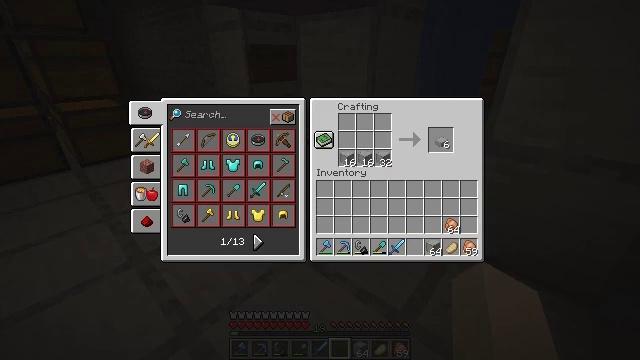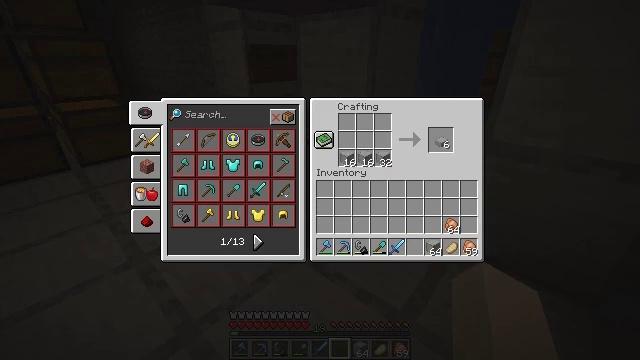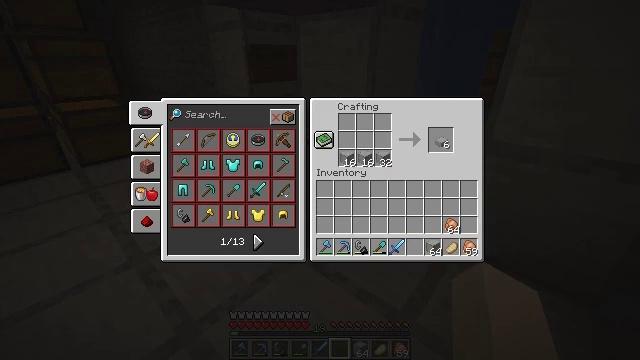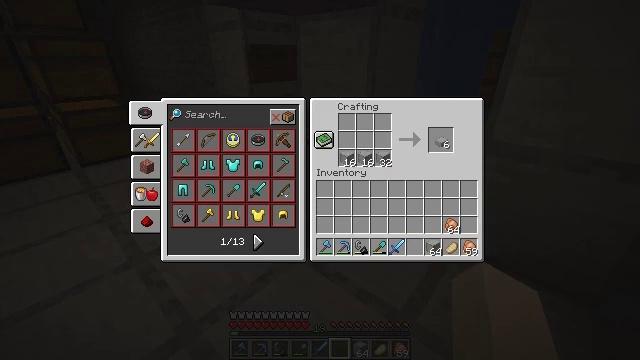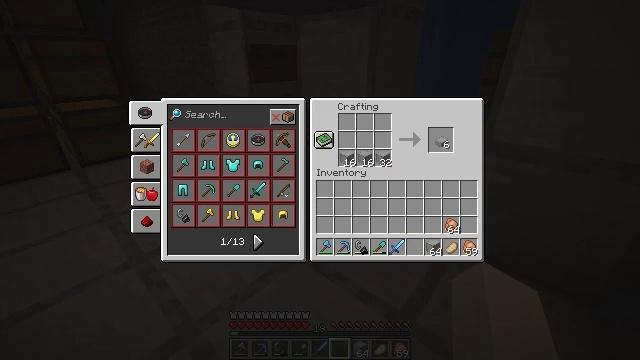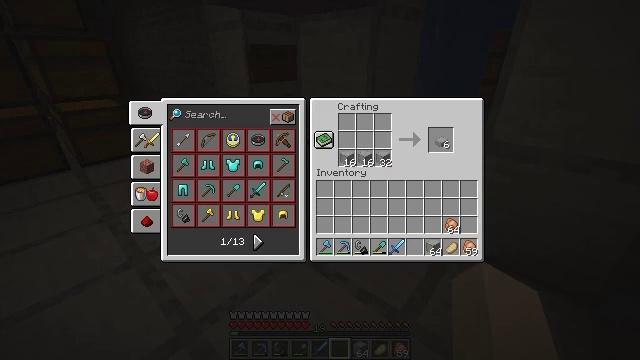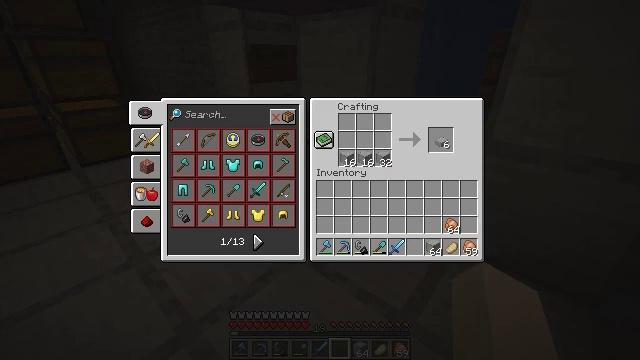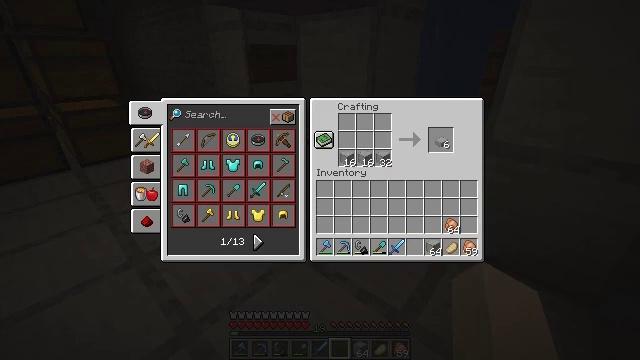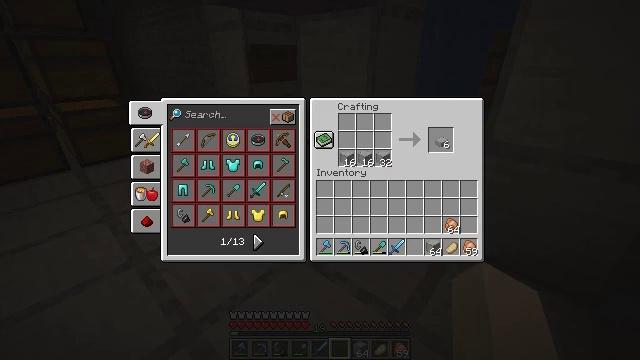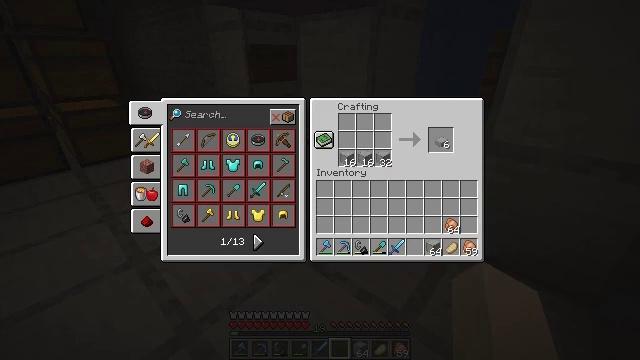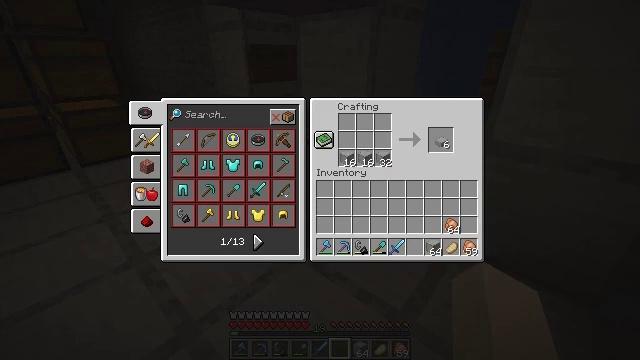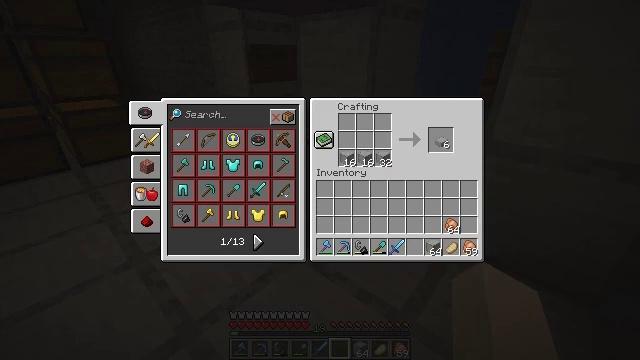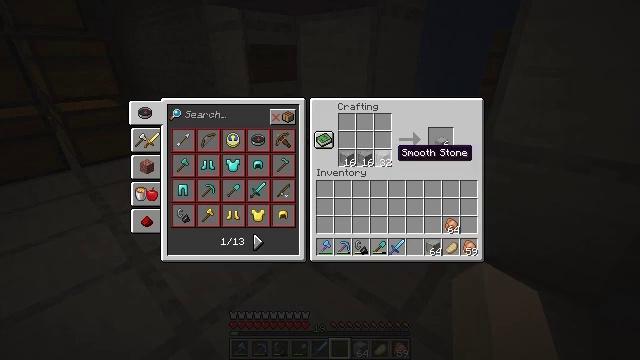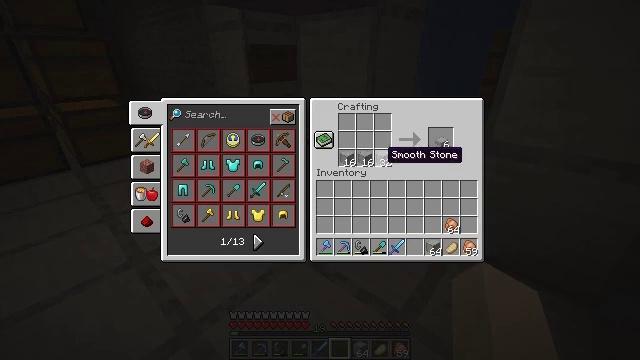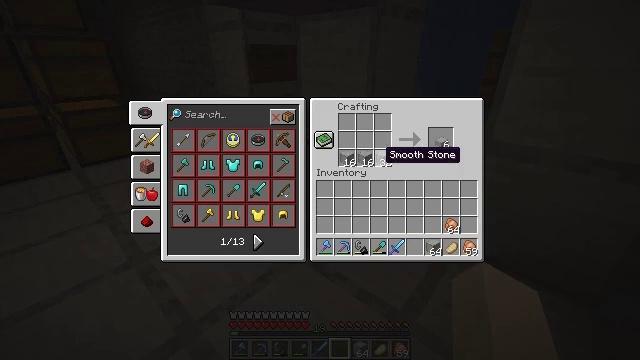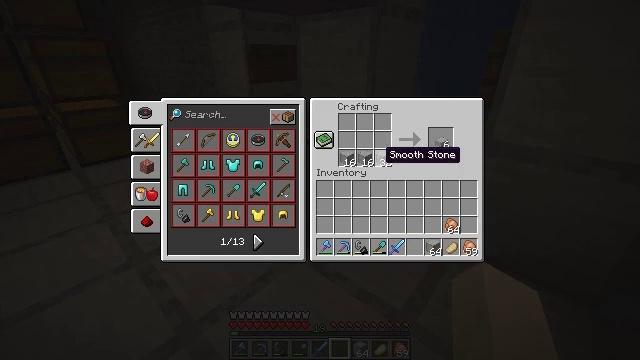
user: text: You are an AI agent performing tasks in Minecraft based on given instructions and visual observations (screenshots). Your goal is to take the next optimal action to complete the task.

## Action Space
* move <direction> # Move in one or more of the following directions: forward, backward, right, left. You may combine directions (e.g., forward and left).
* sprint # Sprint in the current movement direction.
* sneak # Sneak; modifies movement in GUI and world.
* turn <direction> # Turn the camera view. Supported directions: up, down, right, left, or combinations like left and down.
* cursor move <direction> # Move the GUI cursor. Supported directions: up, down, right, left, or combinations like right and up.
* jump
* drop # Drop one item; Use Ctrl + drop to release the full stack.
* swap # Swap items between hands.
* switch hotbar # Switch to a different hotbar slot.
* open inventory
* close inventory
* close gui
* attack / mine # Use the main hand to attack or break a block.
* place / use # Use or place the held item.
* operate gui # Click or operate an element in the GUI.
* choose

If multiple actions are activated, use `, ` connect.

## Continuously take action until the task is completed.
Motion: motion action
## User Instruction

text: Craft some smooth stone slab in the crafting menu.
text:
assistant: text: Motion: no_op
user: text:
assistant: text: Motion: no_op
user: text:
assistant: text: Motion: no_op
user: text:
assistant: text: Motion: no_op
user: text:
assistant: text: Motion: no_op
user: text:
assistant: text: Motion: no_op
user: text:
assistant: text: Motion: no_op
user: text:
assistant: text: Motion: no_op
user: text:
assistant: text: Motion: no_op
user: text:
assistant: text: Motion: turn left
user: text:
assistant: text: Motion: turn left
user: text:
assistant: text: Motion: no_op
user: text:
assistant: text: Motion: turn left
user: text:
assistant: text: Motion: no_op
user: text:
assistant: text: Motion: no_op
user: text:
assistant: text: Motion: no_op
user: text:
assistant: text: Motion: no_op
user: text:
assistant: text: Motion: no_op
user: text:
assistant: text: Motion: no_op
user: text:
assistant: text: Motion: no_op
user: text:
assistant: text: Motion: no_op
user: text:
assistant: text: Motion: turn left
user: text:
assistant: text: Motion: turn left
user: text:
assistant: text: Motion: no_op
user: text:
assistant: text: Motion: no_op
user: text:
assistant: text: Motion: no_op
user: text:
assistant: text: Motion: no_op
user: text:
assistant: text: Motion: no_op
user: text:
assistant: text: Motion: attack / mine
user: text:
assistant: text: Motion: attack / mine